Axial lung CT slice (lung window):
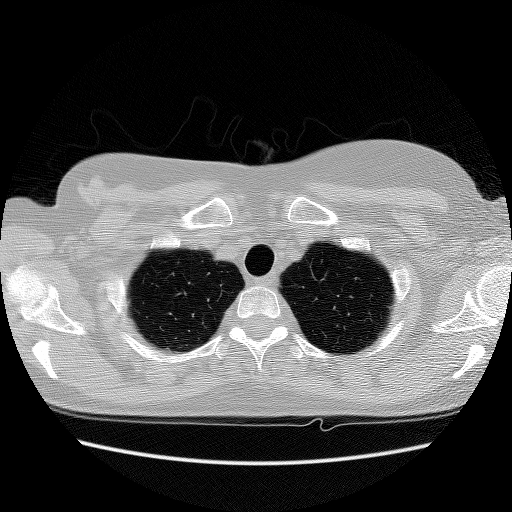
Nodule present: no